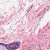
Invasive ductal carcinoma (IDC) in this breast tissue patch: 0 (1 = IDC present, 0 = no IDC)